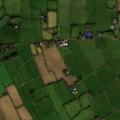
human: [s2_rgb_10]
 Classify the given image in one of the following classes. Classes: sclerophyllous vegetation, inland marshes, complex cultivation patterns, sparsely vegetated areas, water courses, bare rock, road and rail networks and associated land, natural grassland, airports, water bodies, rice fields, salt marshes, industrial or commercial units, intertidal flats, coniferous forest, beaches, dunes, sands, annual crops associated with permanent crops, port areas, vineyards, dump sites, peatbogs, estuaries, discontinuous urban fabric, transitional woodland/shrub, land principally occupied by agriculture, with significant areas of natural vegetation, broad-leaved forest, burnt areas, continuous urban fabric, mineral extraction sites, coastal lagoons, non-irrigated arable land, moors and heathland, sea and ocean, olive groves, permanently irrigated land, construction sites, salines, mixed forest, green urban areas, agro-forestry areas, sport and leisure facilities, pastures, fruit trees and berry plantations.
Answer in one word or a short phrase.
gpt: pastures